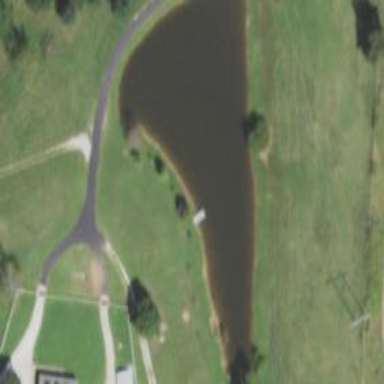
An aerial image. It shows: Peaceful pond surrounded by nature.